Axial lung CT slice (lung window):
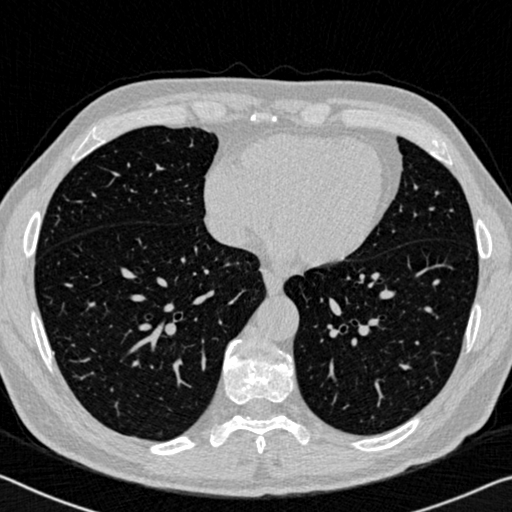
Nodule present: no